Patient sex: F
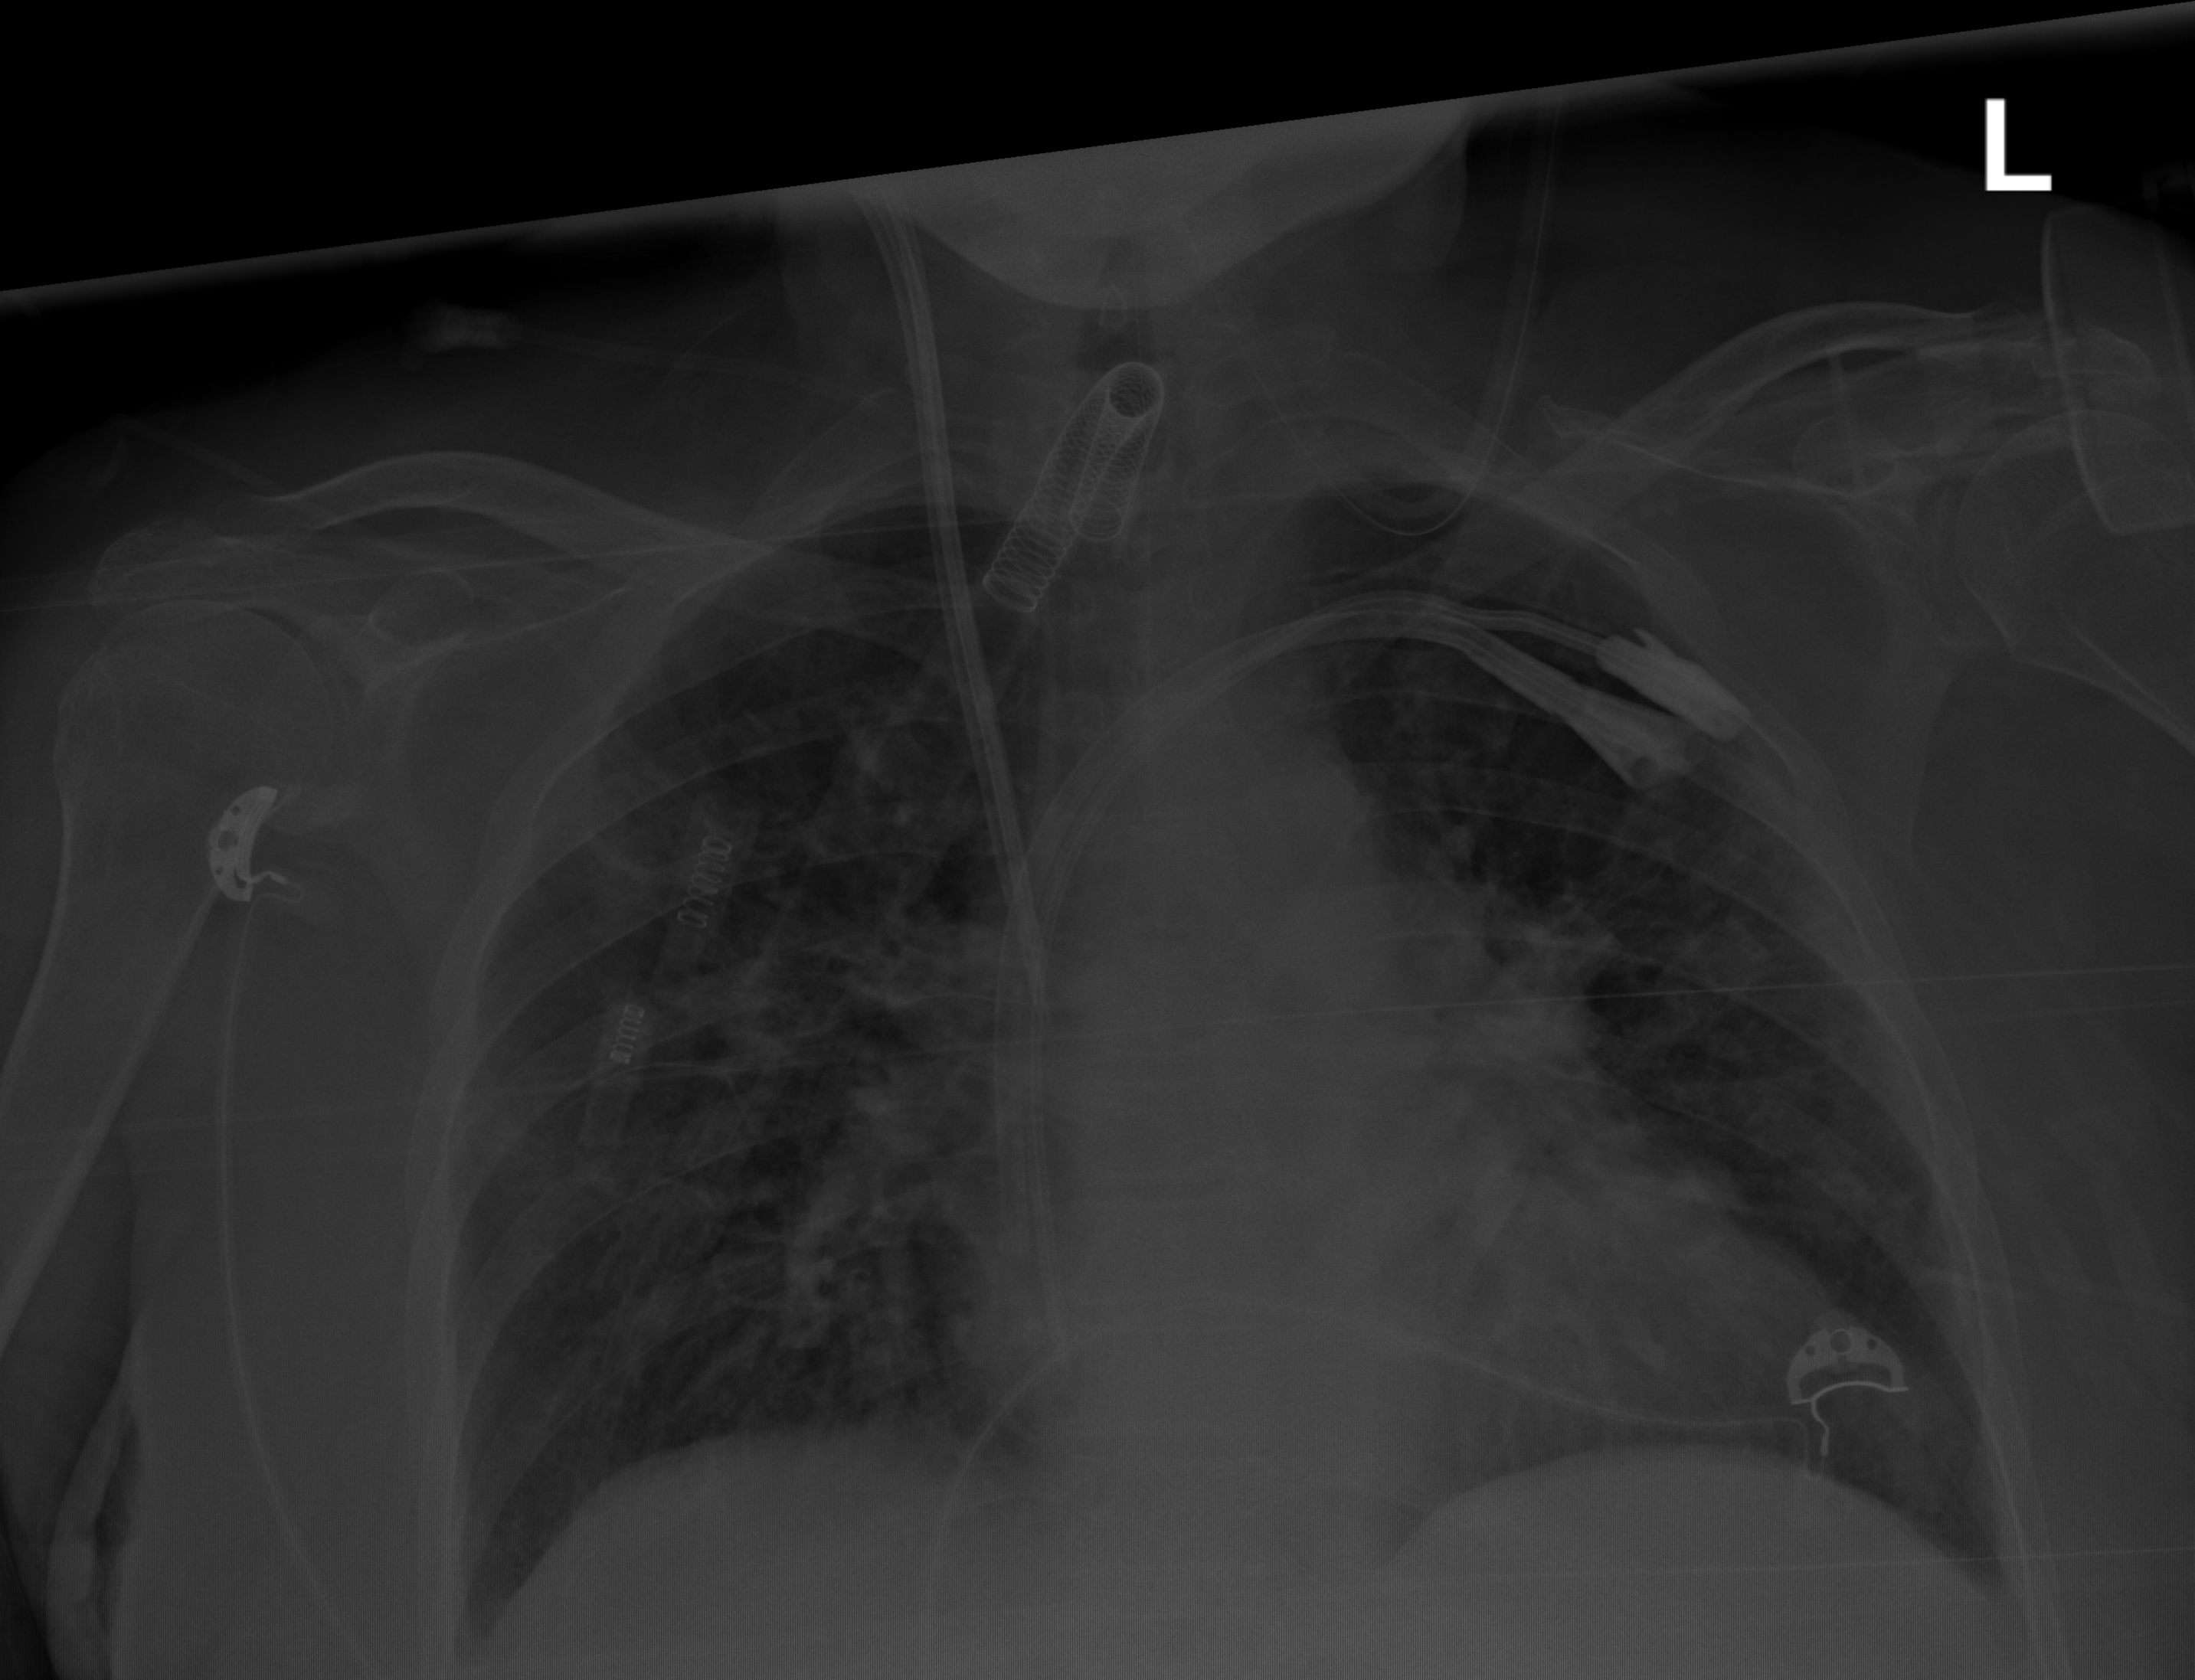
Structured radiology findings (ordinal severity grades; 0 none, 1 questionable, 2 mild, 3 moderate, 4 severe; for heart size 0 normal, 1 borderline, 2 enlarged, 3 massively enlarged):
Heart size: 2
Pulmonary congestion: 2
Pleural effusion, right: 0
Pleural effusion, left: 1
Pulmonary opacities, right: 2
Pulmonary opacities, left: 2
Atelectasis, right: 0
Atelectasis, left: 2